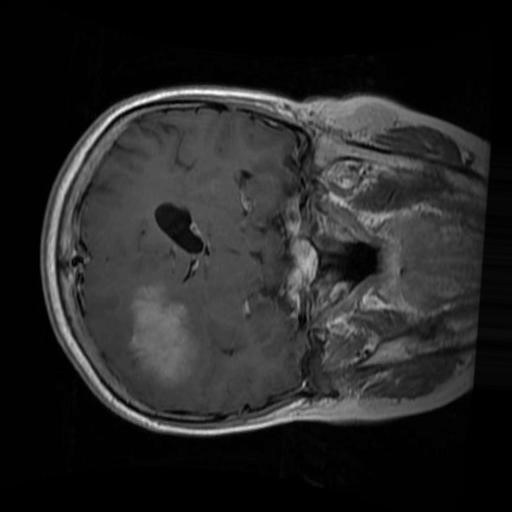
Label: brain_menin